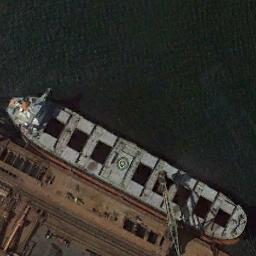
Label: ship